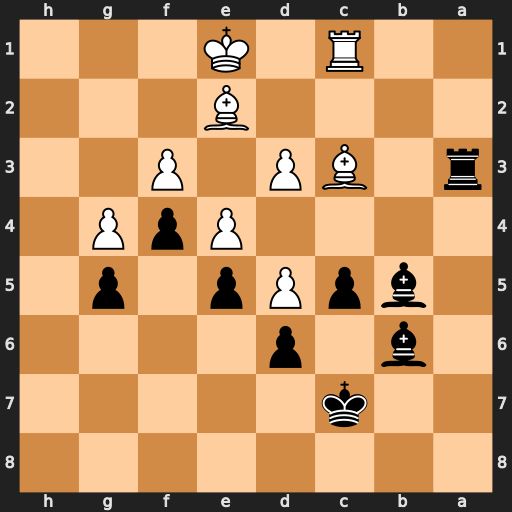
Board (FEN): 8/2k5/1b1p4/1bpPp1p1/4PpP1/r1BP1P2/4B3/2R1K3
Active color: b
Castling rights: -
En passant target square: -
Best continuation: Rxc3 Rxc3 Ba5 Kd2 Ba4